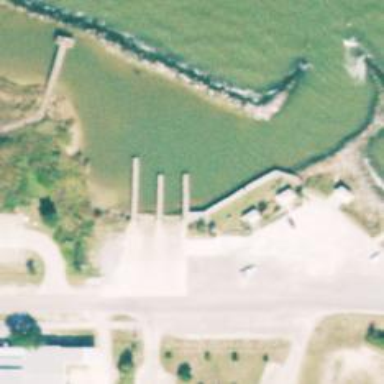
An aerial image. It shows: Slipway on leisure land.